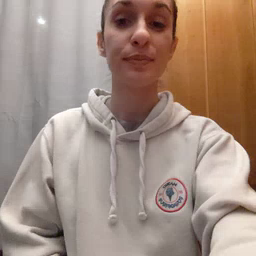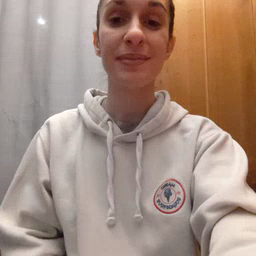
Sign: thankyou